Question: At the moment, when you try to manually resize a TopComponent, it will show a black line showing the future size of the TopComponent.

I'd like to know what is the 'JComponent' behind this black line? And how can i access it?
---
The first part of my question was answered. The component shown in the attached picture is a 'JSplitPane'.
Right now, i'd like to be able to access it (i.e get the instance of the 'JSplitPane''s used for 'TopComponent' resizing in the netbeans platform.
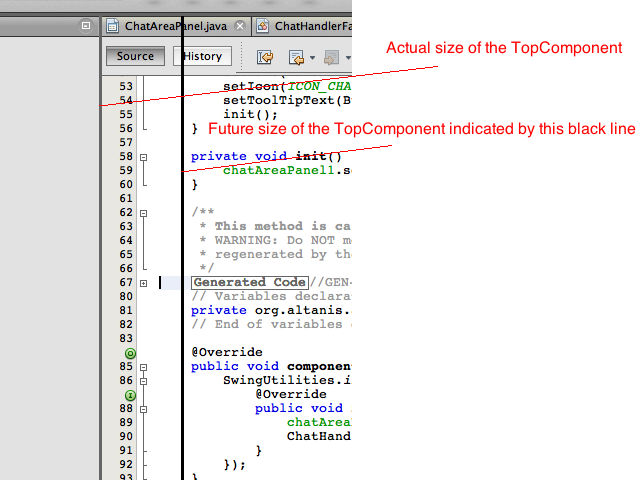
Answer: - there is <URL>'- notice for Nested JSplitPane, have to add listener for each of JSplitPanes separatelly- for example
.
'''
import java.awt.Dimension;
import java.awt.GridLayout;
import java.beans.PropertyChangeEvent;
import java.beans.PropertyChangeListener;
import javax.swing.JFrame;
import javax.swing.JPanel;
import javax.swing.JScrollPane;
import javax.swing.JSplitPane;
import javax.swing.JTable;
public class JSplitPaneToy {
public static void main(String[] args) {
JSplitPane sp = new JSplitPane(JSplitPane.VERTICAL_SPLIT, makePanel(), makePanel());
JPanel pnl = new JPanel();
pnl.setLayout(new GridLayout(4, 1, 10, 10));
pnl.add(makePanel());
pnl.add(makePanel());
pnl.add(makePanel());
pnl.add(makePanel());
PropertyChangeListener propertyChangeListener = new PropertyChangeListener() {
public void propertyChange(PropertyChangeEvent changeEvent) {
JSplitPane sourceSplitPane = (JSplitPane) changeEvent.getSource();
String propertyName = changeEvent.getPropertyName();
if (propertyName.equals(JSplitPane.LAST_DIVIDER_LOCATION_PROPERTY)) {
int current = sourceSplitPane.getDividerLocation();
System.out.println("Current: " + current);
Integer last = (Integer) changeEvent.getNewValue();
System.out.println("Last: " + last);
Integer priorLast = (Integer) changeEvent.getOldValue();
System.out.println("Prior last: " + priorLast);
}else if (propertyName.equals(JSplitPane.RESIZE_WEIGHT_PROPERTY)) {
int current = sourceSplitPane.getDividerLocation();
System.out.println("Current: " + current);
Integer last = (Integer) changeEvent.getNewValue();
System.out.println("Last: " + last);
Integer priorLast = (Integer) changeEvent.getOldValue();
System.out.println("Prior last: " + priorLast);
}
}
};
sp.addPropertyChangeListener(propertyChangeListener);
JFrame frame = new JFrame("JSplitPane Toy");
frame.setDefaultCloseOperation(JFrame.EXIT_ON_CLOSE);
frame.setLayout(new GridLayout(0, 2, 10, 10));
frame.add(sp);
frame.add(pnl);
frame.pack();
frame.setVisible(true);
}
private static JScrollPane makePanel() {
JScrollPane pane = new JScrollPane(new JTable(
new Object[][]{{0, 1, 2}, {1, 2, 3}, {2, 3, 4}}, new Object[]{1, 2, 3}));
pane.setPreferredSize(new Dimension(200, 100));
return pane;
}
}
'''